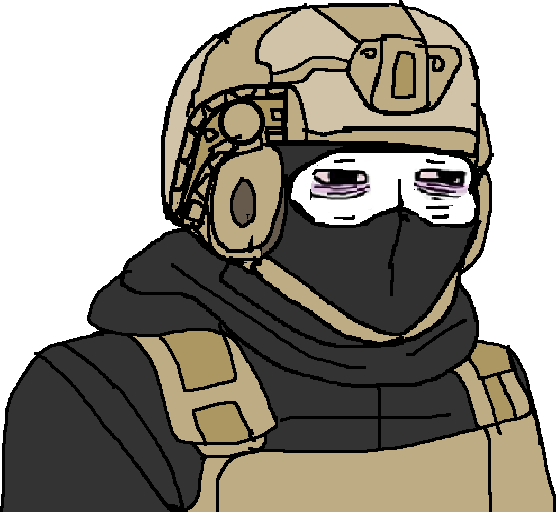
Label: 5_Tired_Wojak